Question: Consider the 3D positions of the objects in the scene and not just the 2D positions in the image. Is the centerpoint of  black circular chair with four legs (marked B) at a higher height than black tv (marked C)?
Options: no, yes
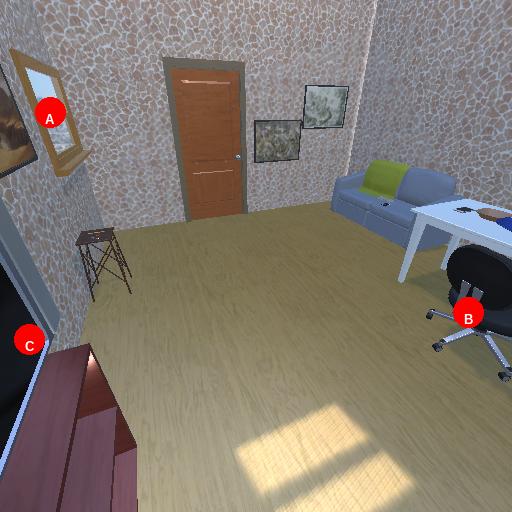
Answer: no